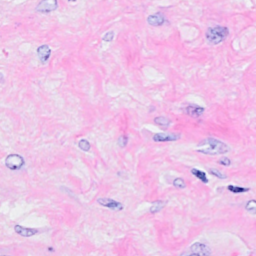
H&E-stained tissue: Breast